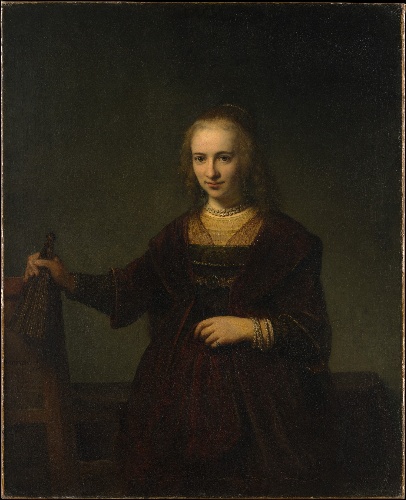
Title: Portrait of a Woman
Artist: Rembrandt
Artist bio: Dutch, mid- to late 1640s
Object type: Painting
Classification: Paintings
Medium: Oil on canvas
Dimensions: 47 5/8 x 38 5/8 in. (121 x 98.1 cm)
Department: European Paintings
Credit line: H. O. Havemeyer Collection, Bequest of Mrs. H. O. Havemeyer, 1929
Accession year: 1929
Repository: Metropolitan Museum of Art, New York, NY
Tags: Portraits|Women